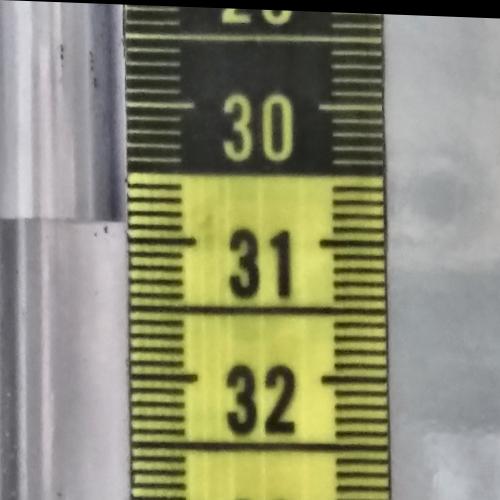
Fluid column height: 30.9 cm